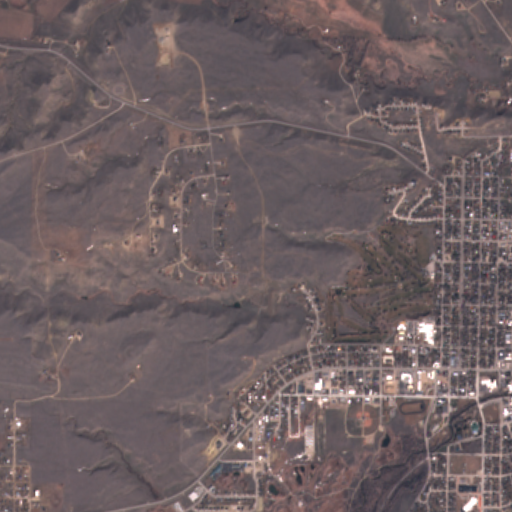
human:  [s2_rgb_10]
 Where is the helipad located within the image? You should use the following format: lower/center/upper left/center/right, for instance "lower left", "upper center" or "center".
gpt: The helipad is located in the center right of the image.
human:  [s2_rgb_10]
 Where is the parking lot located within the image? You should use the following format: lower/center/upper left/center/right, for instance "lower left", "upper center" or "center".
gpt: The parking lot is located in the lower right of the image.
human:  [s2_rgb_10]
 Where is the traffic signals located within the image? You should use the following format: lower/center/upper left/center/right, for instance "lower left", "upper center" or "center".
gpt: The traffic signals is located in the lower right of the image.
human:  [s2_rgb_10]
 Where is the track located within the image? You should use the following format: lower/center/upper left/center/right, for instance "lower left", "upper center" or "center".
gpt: There is no track in the image.